Question: I am attempting to draw rectangles (array of CGRects) on a UIImage which will be rendered back to the end-user.
The final result, for lack of a better phrase, just looks weird. For example, if I have an array of 2 CGRect's, only one is drawn, barely, but not fully complete. The other is omitted. Please see image below for how the image turns out with a particular array of CGRects. (FYI: I am sending the image to Google Cloud for processing, which responds with an array of CGRects)
What am I missing?
'''
private func drawOccurrencesOnImage(_ occurrences: [CGRect], _ image: UIImage) -> UIImage? {
let imageSize = image.size
let scale: CGFloat = 0.0
UIGraphicsBeginImageContextWithOptions(imageSize, false, scale)
image.draw(at: CGPoint.zero)
let ctx = UIGraphicsGetCurrentContext()
ctx?.addRects(occurrences)
ctx?.setStrokeColor(UIColor.red.cgColor)
ctx?.setLineWidth(2.0)
ctx?.strokePath()
guard let drawnImage = UIGraphicsGetImageFromCurrentImageContext() else {
presentAlert(alertTitle: "Error", alertText: "There was an issue, please try again")
return nil
}
UIGraphicsEndImageContext()
return drawnImage
}
'''
CGRect array ("occurrences" from function above) with a value of "[(298.0, 868.0, 65.0, 43.0), (464.0, 1017.0, 67.0, 36.0)]" results in image below:

Further details: using Swift 4, iOS 12
Thank you!
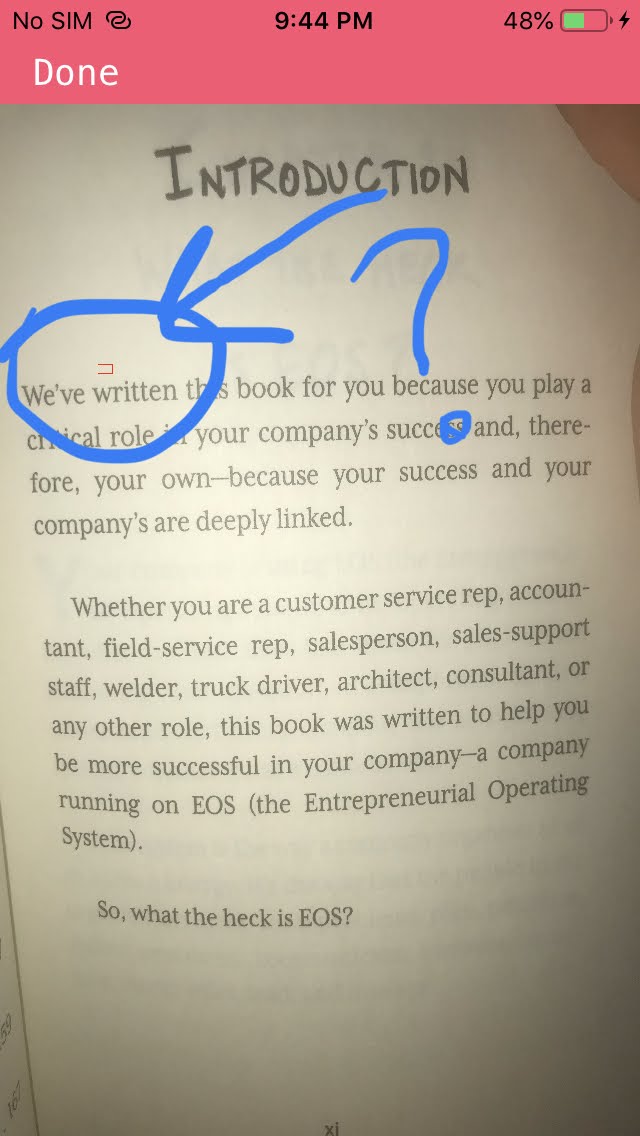
Answer: Code is right .
"[(298.0, 868.0, 65.0, 43.0), (464.0, 1017.0, 67.0, 36.0)]"
Coordinates are not proper.
Please consider the iPhone Resolutions.
<URL>
---
<URL>
'''
imageView.image = drawOccurrencesOnImage([CGRect(x: 100, y: 100, width: 59, height: 60), CGRect(x: 120, y: 50, width: 59, height: 60)], UIImage(named: "person-placeholder")!)
'''
<URL>